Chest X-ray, PA view. Patient: 62 years old, sex F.
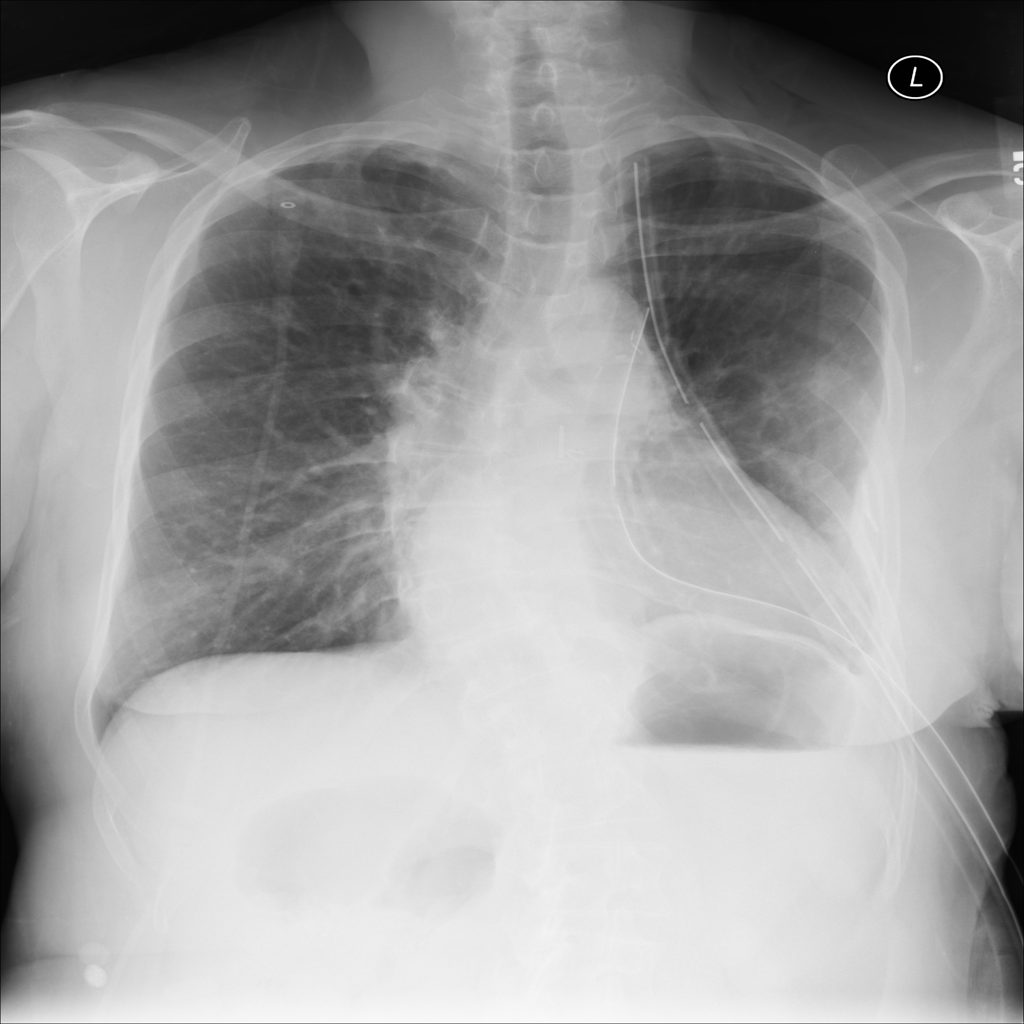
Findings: Fibrosis, Pleural_Thickening